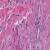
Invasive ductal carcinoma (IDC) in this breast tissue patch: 1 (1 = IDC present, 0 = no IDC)